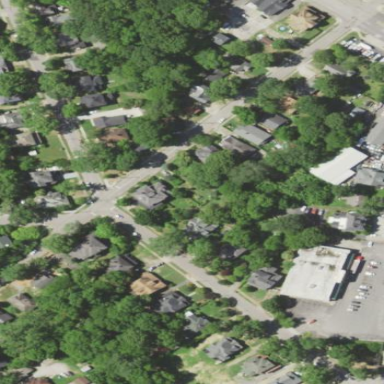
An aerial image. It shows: Neighbourhood designated as historic district.